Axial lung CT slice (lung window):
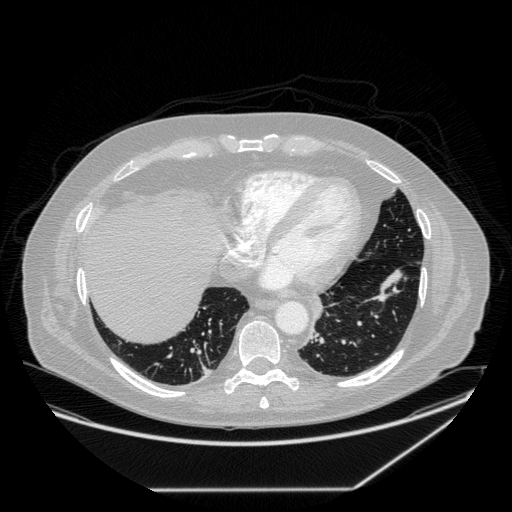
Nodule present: no